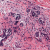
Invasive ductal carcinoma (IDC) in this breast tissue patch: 0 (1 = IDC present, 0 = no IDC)